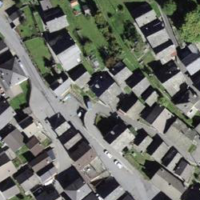
EUNIS habitat code: 54
Species observed at this site:
Echium vulgare